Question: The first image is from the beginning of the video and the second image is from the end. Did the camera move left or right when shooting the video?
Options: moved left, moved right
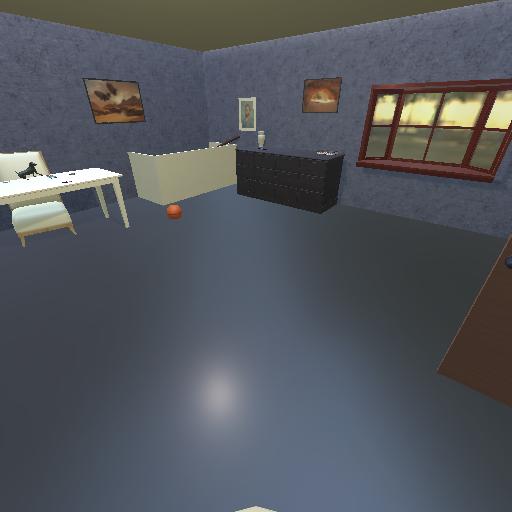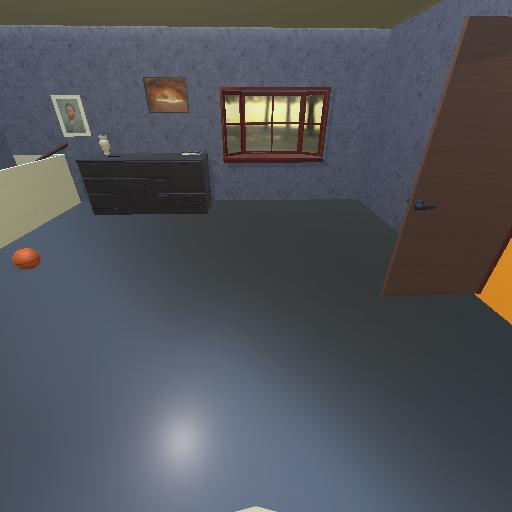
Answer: moved left